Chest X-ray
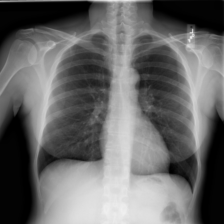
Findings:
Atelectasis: negative
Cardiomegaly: negative
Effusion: negative
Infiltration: negative
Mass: negative
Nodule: negative
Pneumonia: negative
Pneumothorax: positive
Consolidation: negative
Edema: negative
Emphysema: negative
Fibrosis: negative
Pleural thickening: negative
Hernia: negative